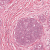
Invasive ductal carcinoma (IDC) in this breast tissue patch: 0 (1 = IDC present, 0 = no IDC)